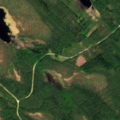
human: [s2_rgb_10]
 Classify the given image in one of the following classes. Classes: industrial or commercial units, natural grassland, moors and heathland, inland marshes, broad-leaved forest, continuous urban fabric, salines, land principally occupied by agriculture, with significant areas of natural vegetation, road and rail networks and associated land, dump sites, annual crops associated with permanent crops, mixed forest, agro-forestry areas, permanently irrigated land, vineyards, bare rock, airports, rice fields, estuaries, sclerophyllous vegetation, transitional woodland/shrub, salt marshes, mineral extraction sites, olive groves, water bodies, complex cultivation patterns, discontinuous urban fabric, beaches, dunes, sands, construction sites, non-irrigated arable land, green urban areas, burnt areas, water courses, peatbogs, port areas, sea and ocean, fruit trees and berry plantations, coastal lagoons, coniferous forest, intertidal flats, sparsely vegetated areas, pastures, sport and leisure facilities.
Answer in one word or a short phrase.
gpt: coniferous forest, mixed forest, inland marshes